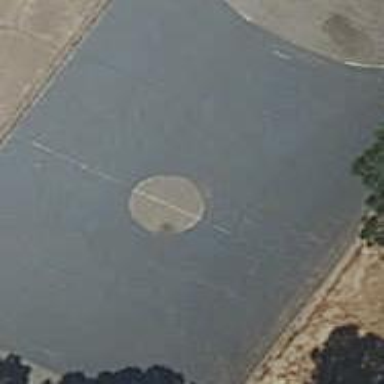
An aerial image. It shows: Futsal pitch for leisure land activities.